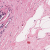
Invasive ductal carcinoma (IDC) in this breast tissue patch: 0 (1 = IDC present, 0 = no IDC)